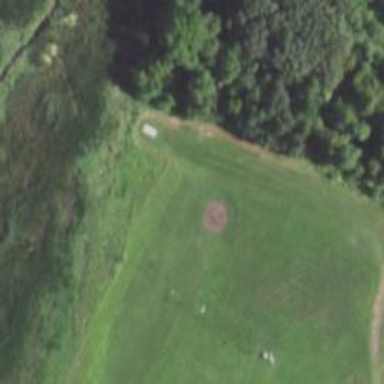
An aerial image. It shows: Disc golf basket.